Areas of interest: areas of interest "Sport and cultural"
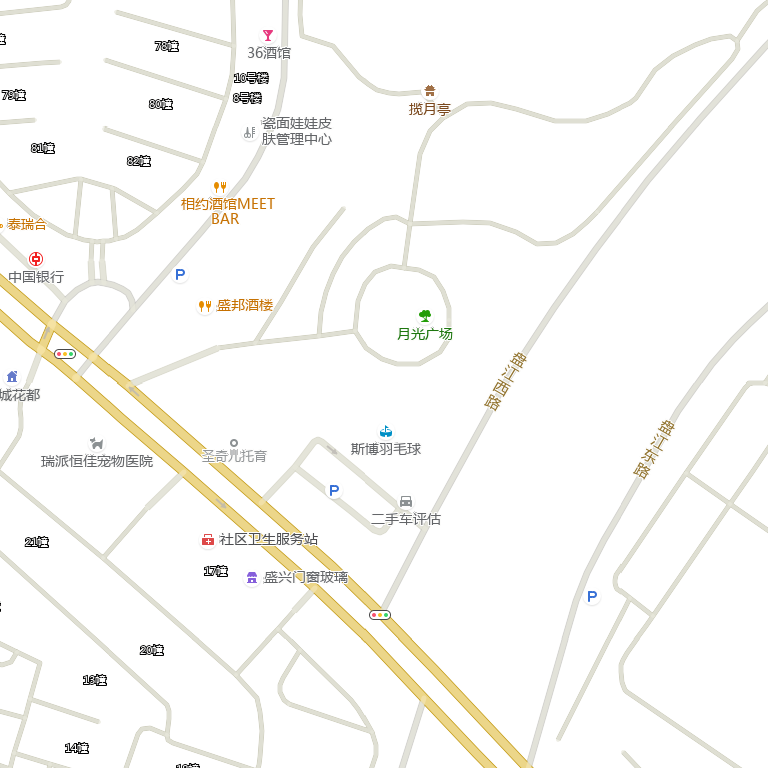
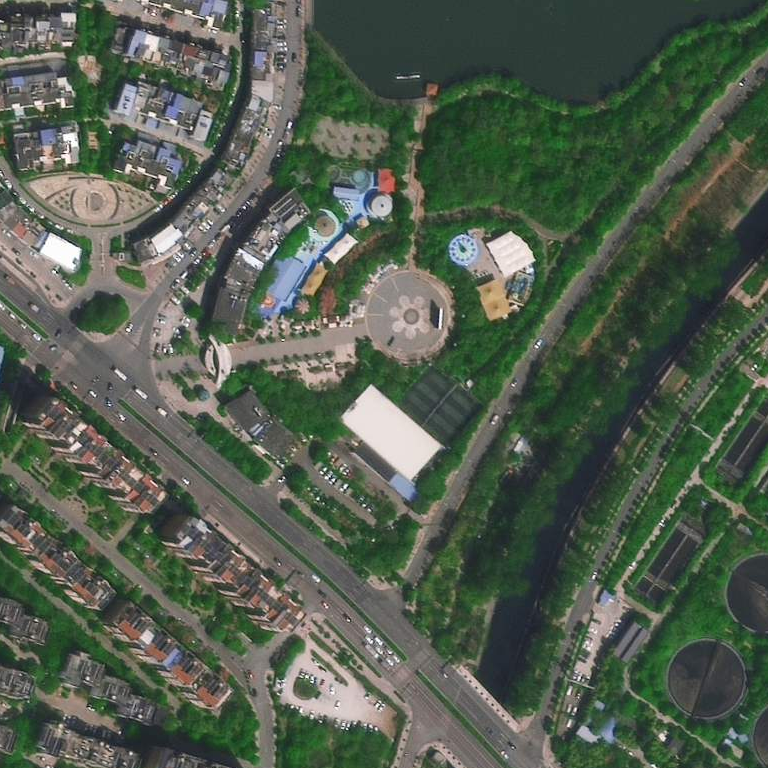